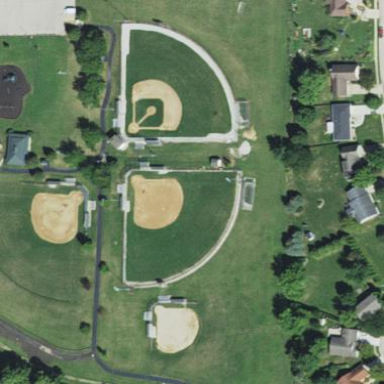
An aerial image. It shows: Baseball pitch for leisure land.